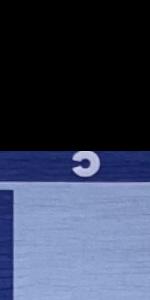
Label: Empty